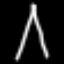
Label: The Eiffel Tower